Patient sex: M
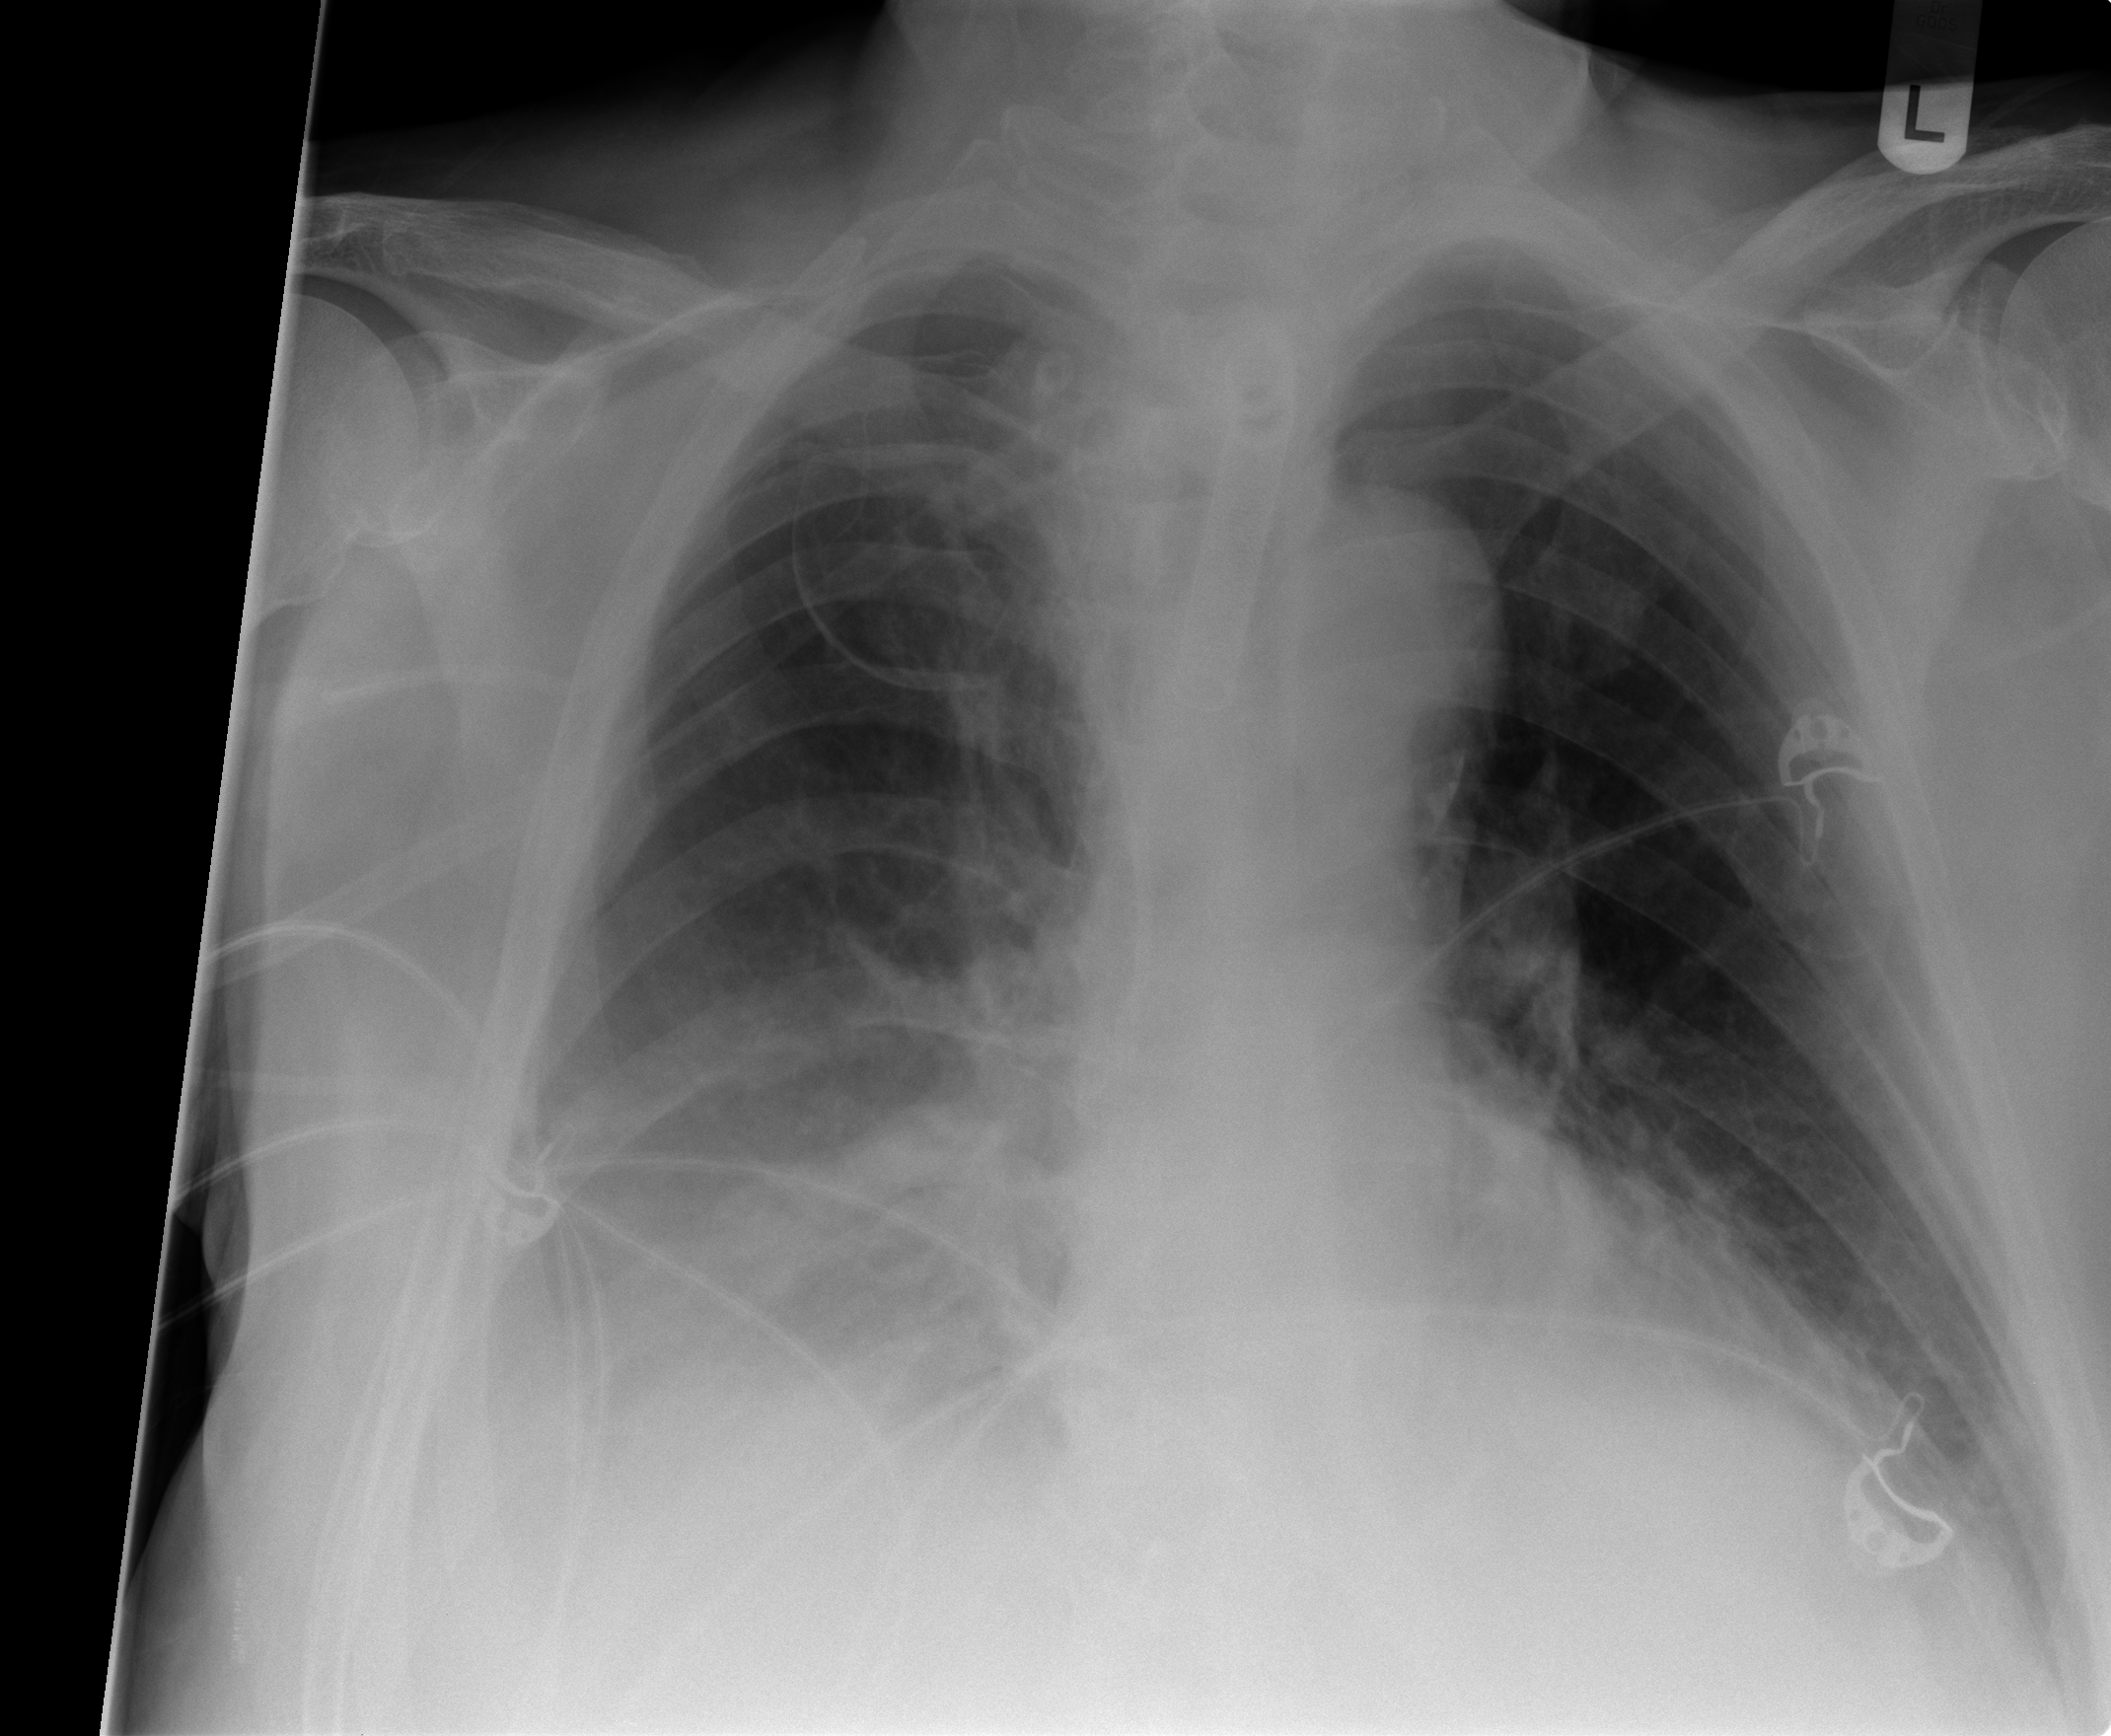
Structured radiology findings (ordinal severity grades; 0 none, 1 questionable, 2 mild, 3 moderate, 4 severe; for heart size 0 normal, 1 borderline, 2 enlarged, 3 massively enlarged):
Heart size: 1
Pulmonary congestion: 2
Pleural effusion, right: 3
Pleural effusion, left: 2
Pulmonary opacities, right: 0
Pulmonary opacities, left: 0
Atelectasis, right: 2
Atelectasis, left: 2